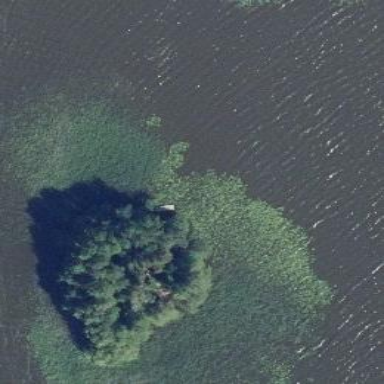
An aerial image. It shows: Island.